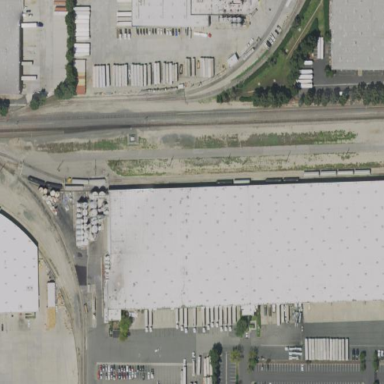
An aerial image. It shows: Industrial building.